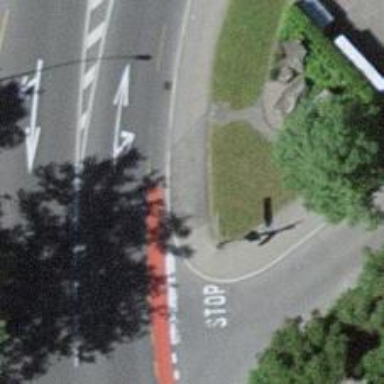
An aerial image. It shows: Sidewalk along the footway.